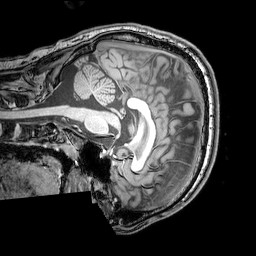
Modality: T1w
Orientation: sagittal
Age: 22
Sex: male
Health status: healthy
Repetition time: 0.081 s
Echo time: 0.037 s